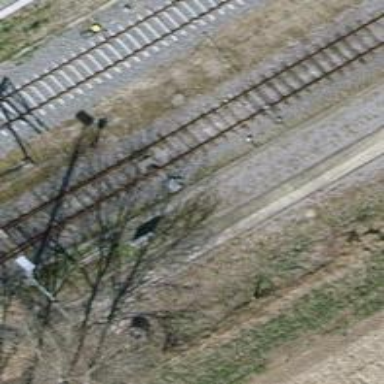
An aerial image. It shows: Railway switch.